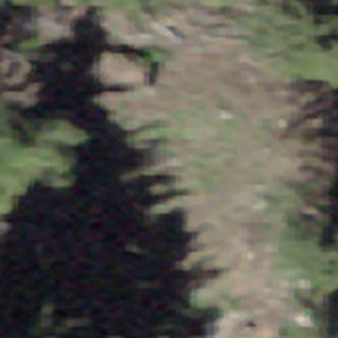
Label: other